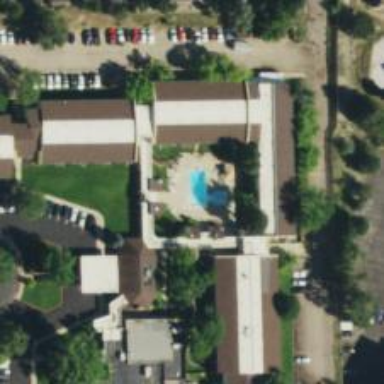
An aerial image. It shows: Swimming pool located in leisure land.